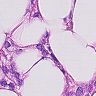
Metastatic tissue present: yes